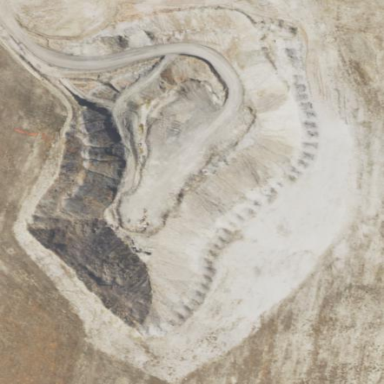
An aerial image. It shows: Quarry area.